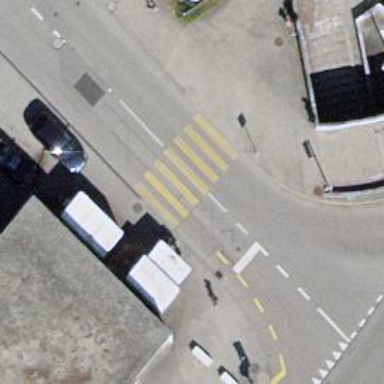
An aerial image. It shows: Zebra crossing marked on the road.